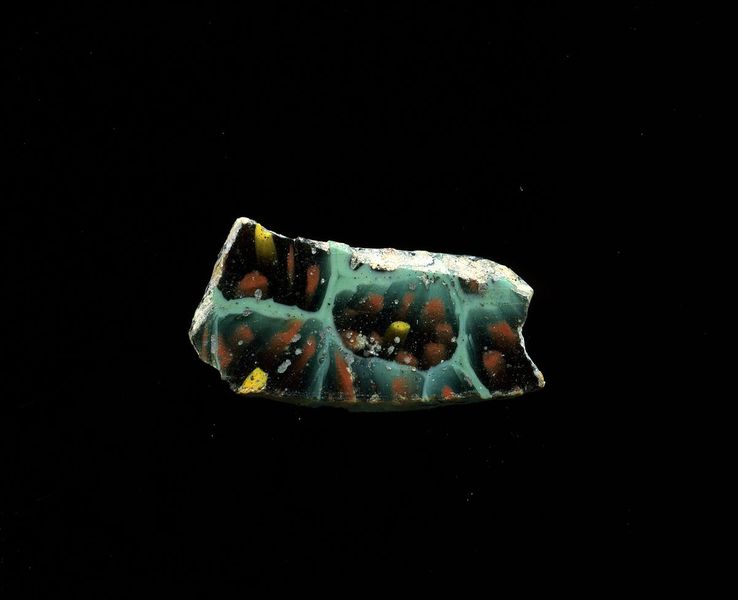
Titel: Fragment eines Gefäßes
Standort: Hamburg
Institution: Museum für Kunst und Gewerbe Hamburg
Schlagwörter: blau, weiß, gelb, braun, glas, schwarz, ornament, flächen, antike, technik, struktur, kaiserzeit, aufbewahrung, scherbe, blumenornamente, schankgeschirr, gefäß, behälter, frühe kaiserzeit, prinzipat, römische, millefiori, mittlere, späte